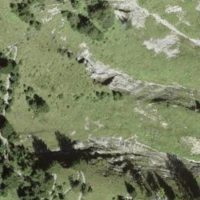
EUNIS habitat code: 26
Species observed at this site:
Orchis mascula